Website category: game
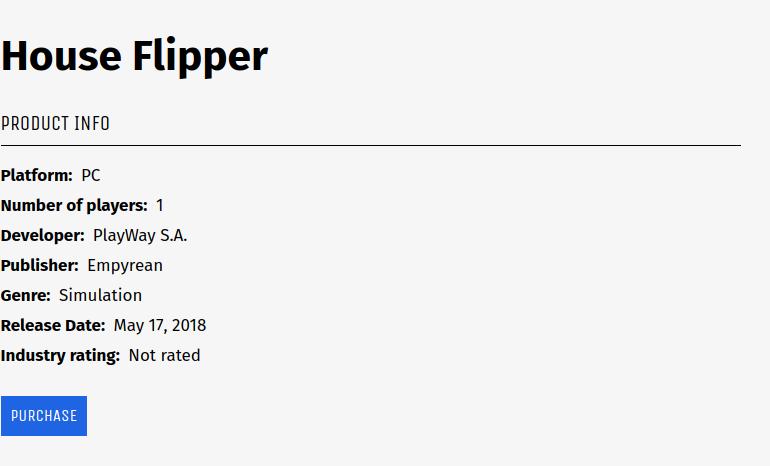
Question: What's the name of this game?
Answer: House Flipper

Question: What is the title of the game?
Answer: House Flipper

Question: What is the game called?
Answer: House Flipper

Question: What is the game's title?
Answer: House Flipper

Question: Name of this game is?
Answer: House Flipper

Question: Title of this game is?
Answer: House Flipper

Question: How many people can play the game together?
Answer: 1

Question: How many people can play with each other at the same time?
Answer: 1

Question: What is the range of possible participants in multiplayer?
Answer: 1

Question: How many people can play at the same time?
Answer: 1

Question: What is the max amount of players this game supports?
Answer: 1

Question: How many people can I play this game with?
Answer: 1

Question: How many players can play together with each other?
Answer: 1

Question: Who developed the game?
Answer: PlayWay S.A.

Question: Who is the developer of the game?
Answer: PlayWay S.A.

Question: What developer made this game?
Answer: PlayWay S.A.

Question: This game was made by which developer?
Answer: PlayWay S.A.

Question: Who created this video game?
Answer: PlayWay S.A.

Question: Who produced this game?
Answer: PlayWay S.A.

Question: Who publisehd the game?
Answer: Empyrean

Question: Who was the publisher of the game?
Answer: Empyrean

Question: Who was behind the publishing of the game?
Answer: Empyrean

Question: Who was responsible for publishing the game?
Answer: Empyrean

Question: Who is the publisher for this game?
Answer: Empyrean

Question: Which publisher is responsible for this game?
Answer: Empyrean

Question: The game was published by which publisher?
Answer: Empyrean

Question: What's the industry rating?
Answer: Not rated

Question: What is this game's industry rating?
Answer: Not rated

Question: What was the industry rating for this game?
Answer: Not rated

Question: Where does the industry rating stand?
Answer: Not rated

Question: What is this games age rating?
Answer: Not rated

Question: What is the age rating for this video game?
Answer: Not rated

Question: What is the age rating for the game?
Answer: Not rated

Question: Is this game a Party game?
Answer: no

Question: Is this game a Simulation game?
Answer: yes

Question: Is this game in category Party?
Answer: no

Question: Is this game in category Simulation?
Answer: yes

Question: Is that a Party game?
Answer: no

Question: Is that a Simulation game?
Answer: yes

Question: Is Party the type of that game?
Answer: no

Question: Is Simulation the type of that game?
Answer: yes

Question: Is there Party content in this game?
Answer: no

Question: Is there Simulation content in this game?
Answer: yes

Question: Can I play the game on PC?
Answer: yes

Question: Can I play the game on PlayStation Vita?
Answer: no

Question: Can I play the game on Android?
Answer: no

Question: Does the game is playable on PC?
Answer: yes

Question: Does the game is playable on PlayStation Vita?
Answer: no

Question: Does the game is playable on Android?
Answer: no

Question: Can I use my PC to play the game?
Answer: yes

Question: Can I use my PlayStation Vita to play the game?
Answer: no

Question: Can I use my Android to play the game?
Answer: no

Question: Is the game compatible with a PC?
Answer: yes

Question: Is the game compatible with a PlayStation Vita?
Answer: no

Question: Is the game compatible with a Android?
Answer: no